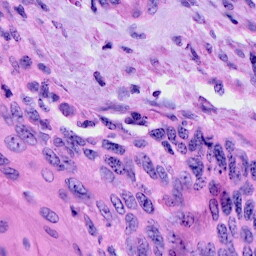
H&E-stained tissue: Cervix